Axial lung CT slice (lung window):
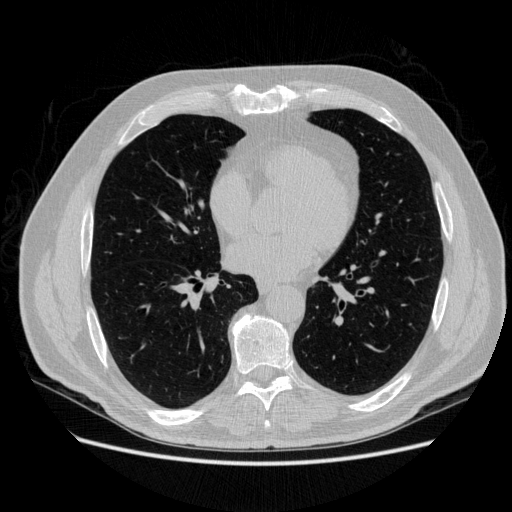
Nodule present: no